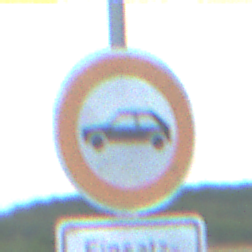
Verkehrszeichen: VerbotPersonenkraftwagen
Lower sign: BesondereFahrzeugeUndTransportgueter3
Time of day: SunriseSunset
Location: Outdoor (Beach)
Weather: PartlyCloudy
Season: NotSpecified
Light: Natural